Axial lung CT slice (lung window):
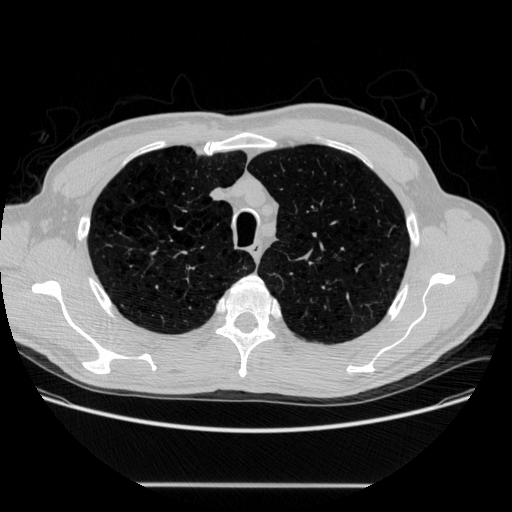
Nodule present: no